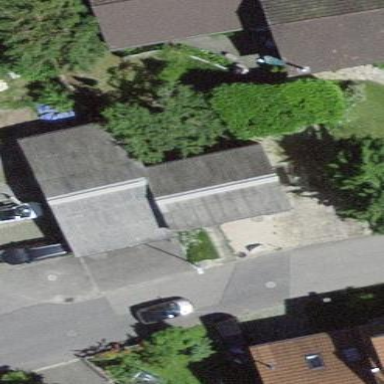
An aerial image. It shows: Group of garages.